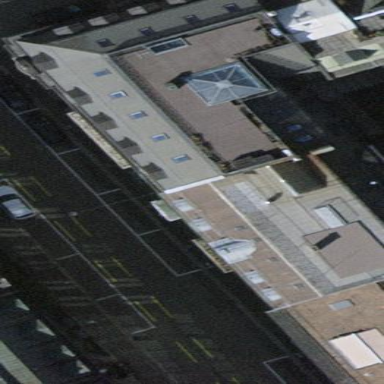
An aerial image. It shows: Parking lane designated for parking.